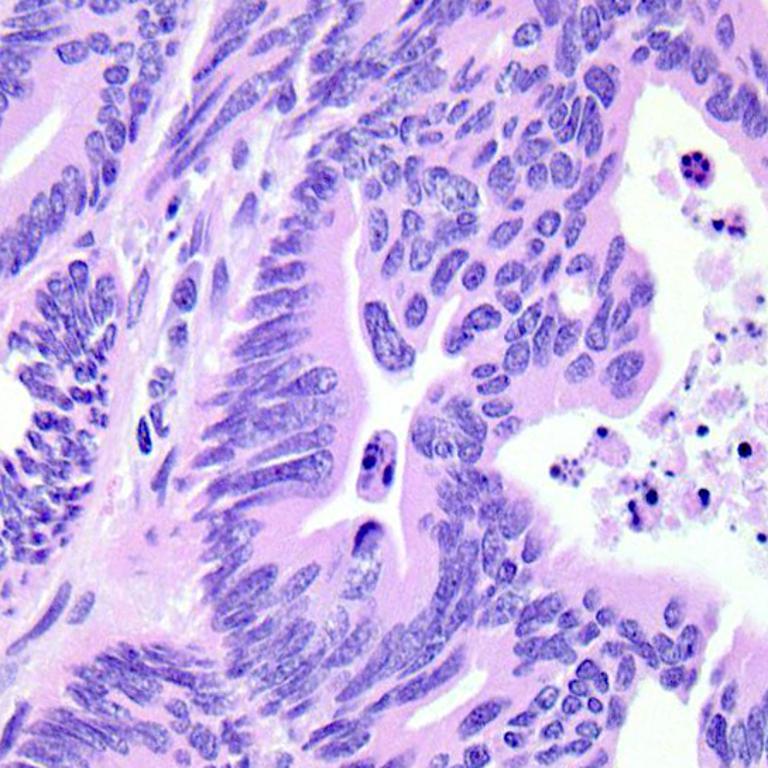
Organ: colon
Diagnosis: adenocarcinomas